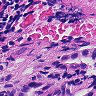
Metastatic tissue present: yes